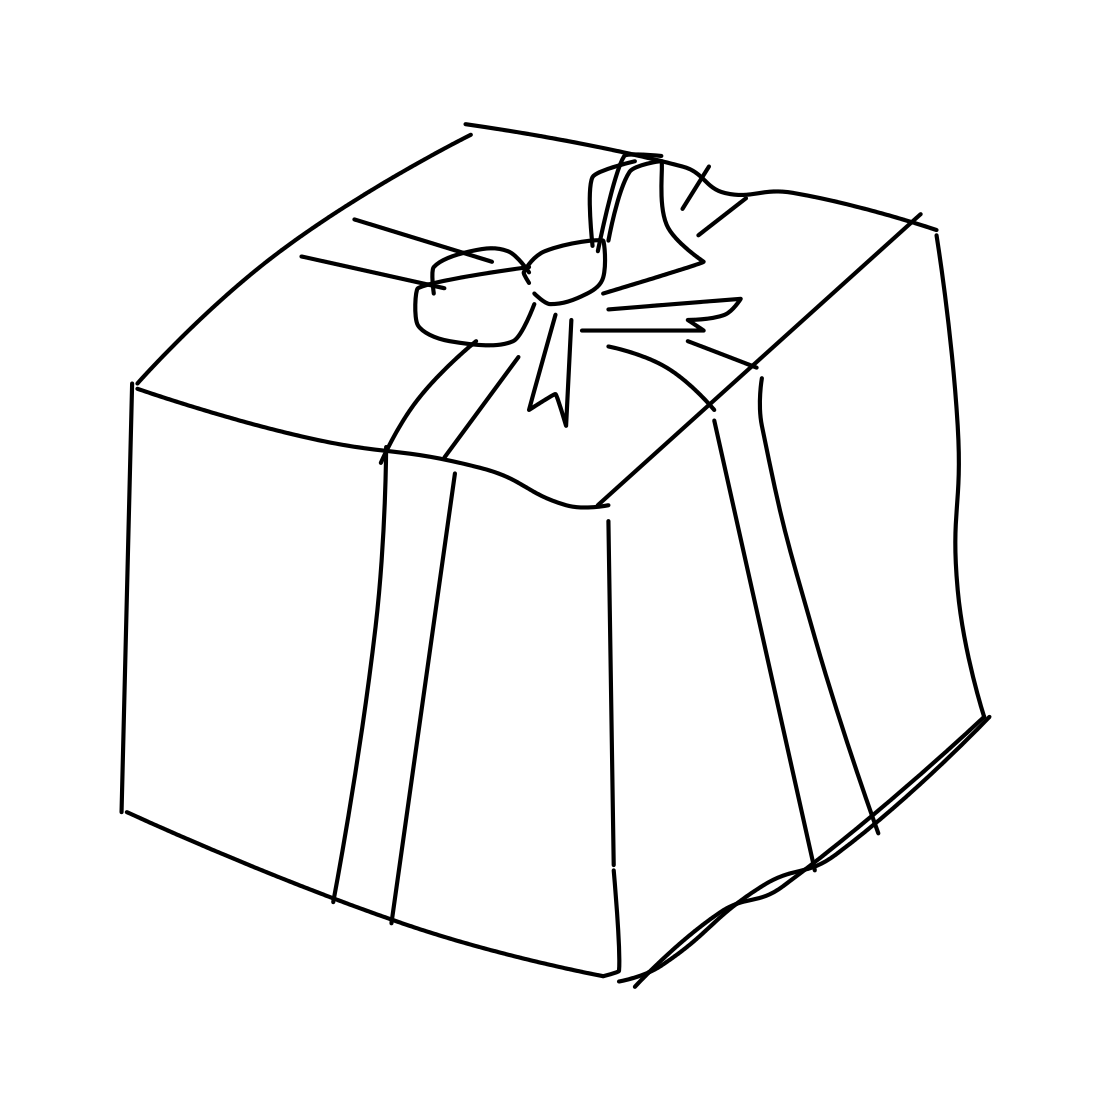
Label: present